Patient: sex M, age 44
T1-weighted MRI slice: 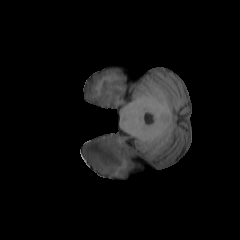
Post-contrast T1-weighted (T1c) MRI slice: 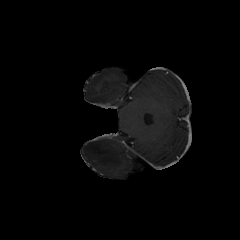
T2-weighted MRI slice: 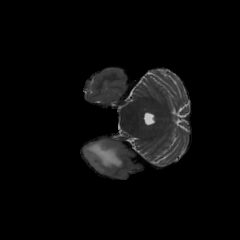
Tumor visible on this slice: yes
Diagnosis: Astrocytoma, IDH-mutant
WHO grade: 3